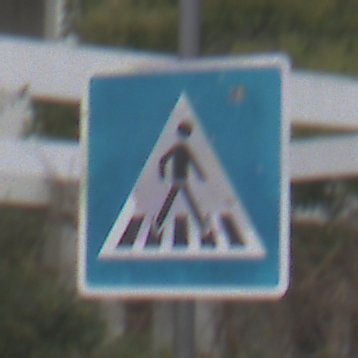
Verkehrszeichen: FussgaengerueberwegLinks
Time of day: Midday
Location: Outdoor (Urban)
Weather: Overcast
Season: NotSpecified
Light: Natural